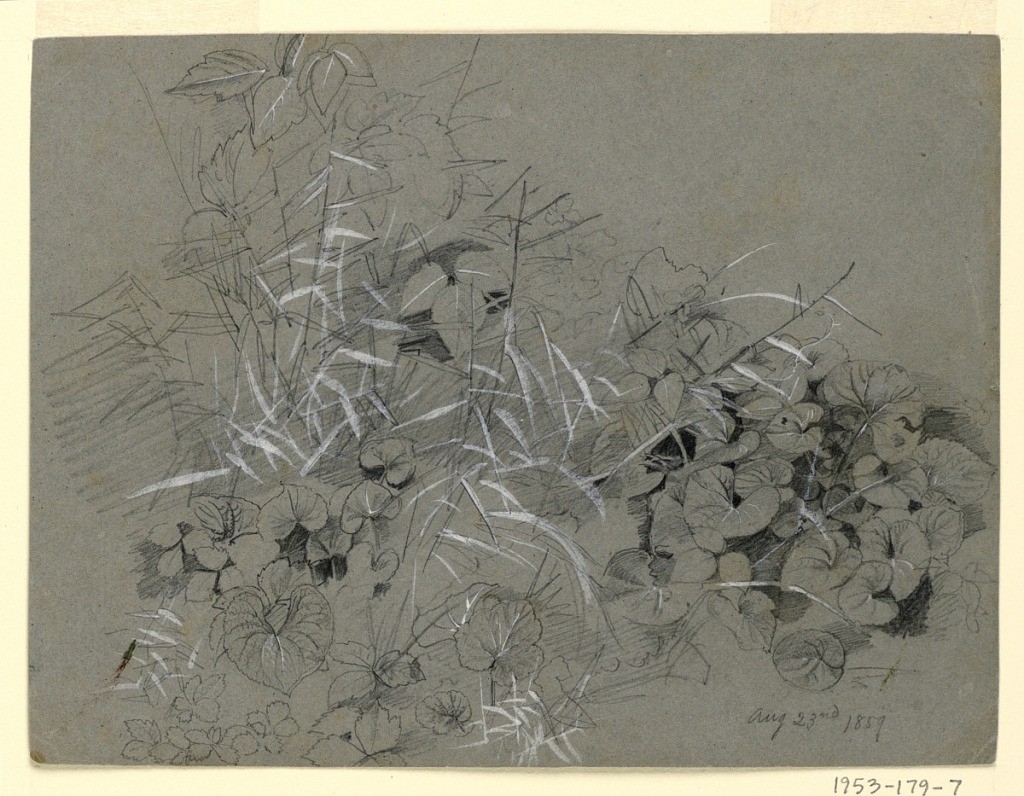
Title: Study of violet leaves and grass
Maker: William Trost Richards, American, 1833–1905
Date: August 23, 1859
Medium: Graphite, brush and gouache on paper
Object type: Drawing
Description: Sketch of violet leaves and grass.